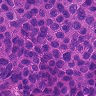
Metastatic tissue present: yes